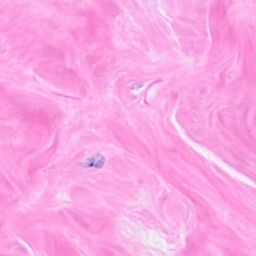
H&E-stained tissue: Breast